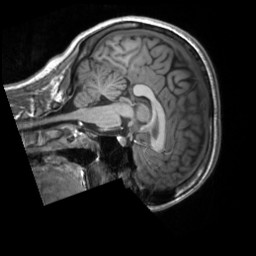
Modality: T1w
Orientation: sagittal
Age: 27
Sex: female
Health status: ill
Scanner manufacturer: siemens
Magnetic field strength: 3 T
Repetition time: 2.3 s
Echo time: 0.00201 s